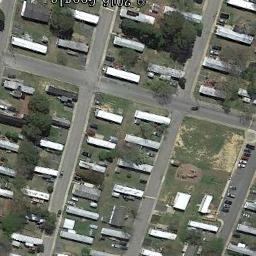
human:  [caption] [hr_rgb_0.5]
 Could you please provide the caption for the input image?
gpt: There are many buildings in the mobile home park .

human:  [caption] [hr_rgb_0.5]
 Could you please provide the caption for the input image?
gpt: The mobile home park has some neatly arranged mobile homes and trees on the grass and some roads go through the mobile home park .

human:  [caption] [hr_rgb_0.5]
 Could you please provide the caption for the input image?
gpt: The mobile home park is on the grass next to the road .

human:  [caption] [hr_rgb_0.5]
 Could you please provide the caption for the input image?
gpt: Here is a road with mobile homes on both sides .

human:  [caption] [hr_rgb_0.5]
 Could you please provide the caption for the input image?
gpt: There are many gray buildings and white buildings in the mobile home park .